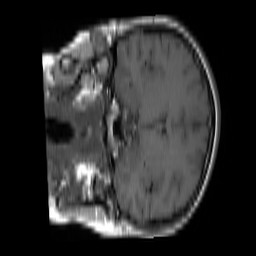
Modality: T1w
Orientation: coronal
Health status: ill
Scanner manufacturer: siemens
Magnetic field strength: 1.5 T
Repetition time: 0.417 s
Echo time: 0.0099 s